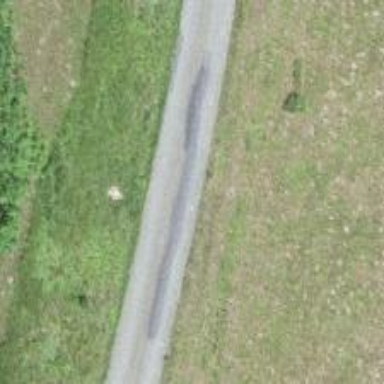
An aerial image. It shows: Unclassified road with asphalt surface and grade1 tracktype.